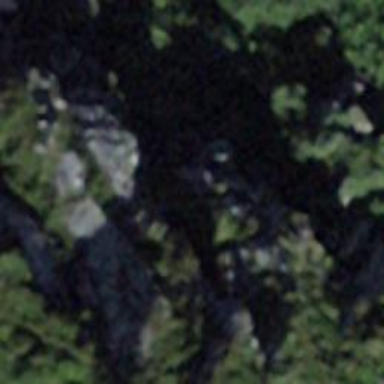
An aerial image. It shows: Cliff in nature.